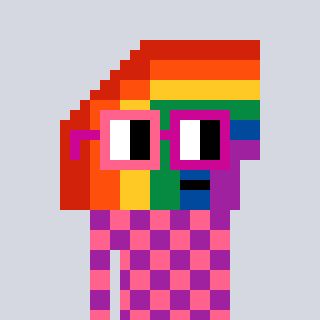
a pixel art character with square pink and red glasses, a rainbow-shaped head and a magenta-colored body on a cool background